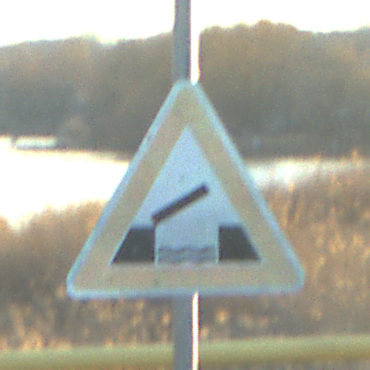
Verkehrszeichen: BeweglicheBruecke
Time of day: SunriseSunset
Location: Outdoor (RoadRail)
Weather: PartlyCloudy
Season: NotSpecified
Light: Natural